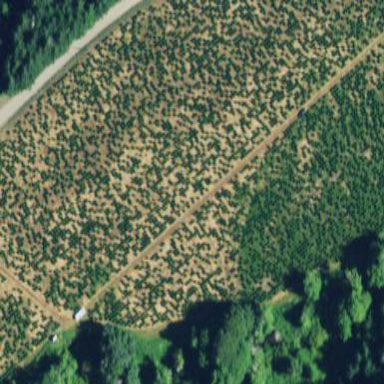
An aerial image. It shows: Plant nursery specializing in growing Christmas trees.